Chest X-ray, PA view. Patient: 53 years old, sex M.
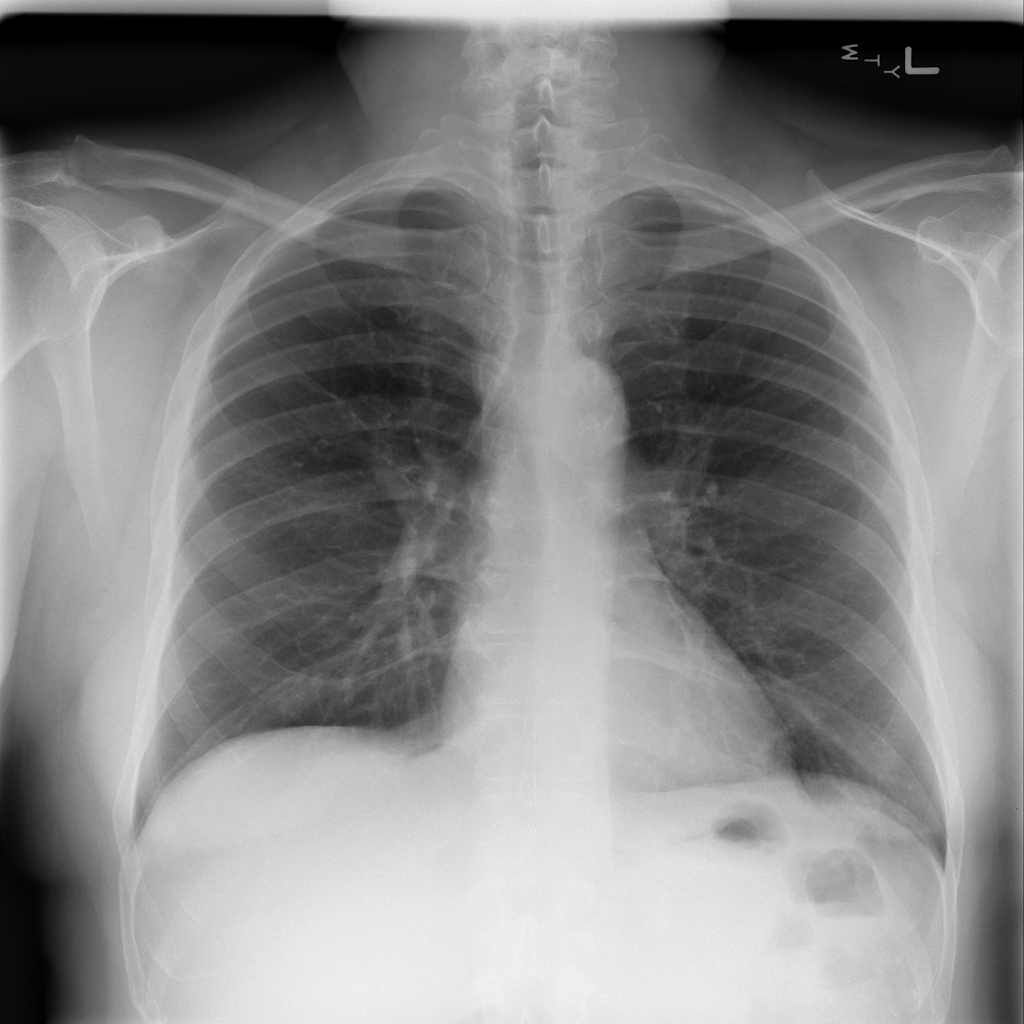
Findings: No Finding